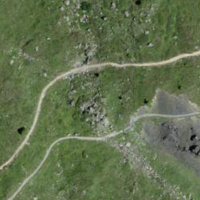
EUNIS habitat code: 23
Species observed at this site:
Viola calcarata